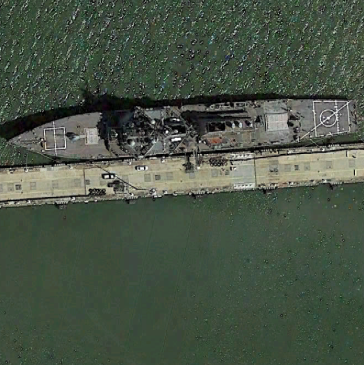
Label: destroyer